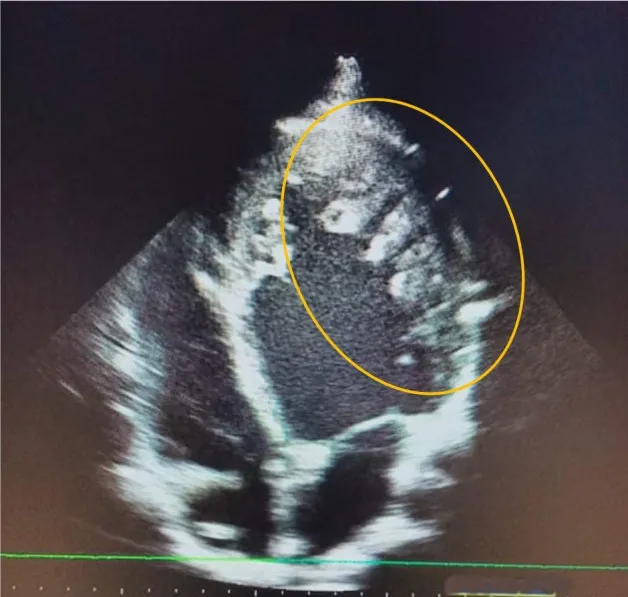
Transthoracic echocardiography aspect of the left free wall showing non compacted trabeculation (circle).
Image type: radiology (ultrasound)